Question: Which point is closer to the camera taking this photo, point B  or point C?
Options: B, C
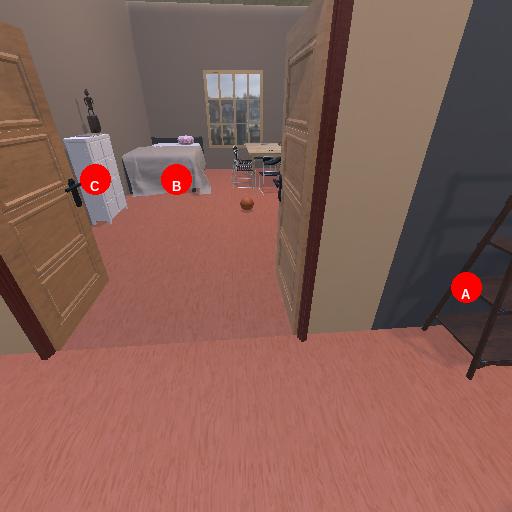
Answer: B